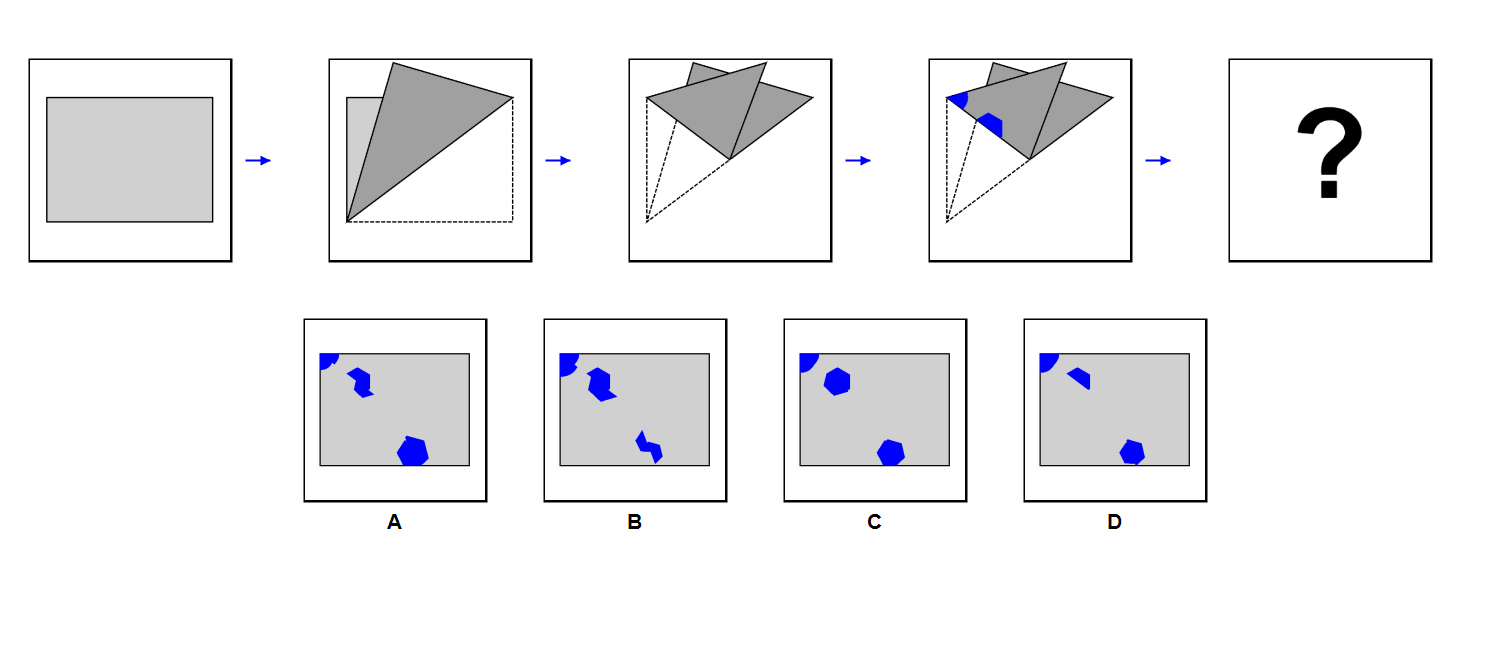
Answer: C